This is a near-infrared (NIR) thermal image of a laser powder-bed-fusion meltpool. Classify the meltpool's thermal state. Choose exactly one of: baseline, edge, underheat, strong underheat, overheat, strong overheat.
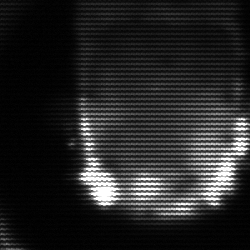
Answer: baseline